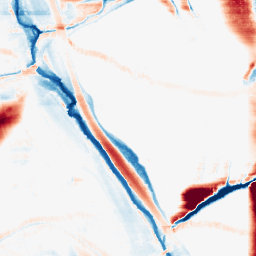
Category: morphological
Decomposition family: morphological_rect
Decomposition parameters: operation: average
width: 50
height: 10
Upsampling method: regularized
Upsampling parameters: scale: 2
lambda_reg: 0.001
Upsampling scale: 2